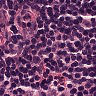
Metastatic tissue present: no